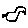
Label: bird